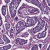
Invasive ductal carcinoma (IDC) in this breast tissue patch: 1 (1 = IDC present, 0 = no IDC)